Interaction volume radius: 5 \u00c5
Interaction volume height: 30 \u00c5
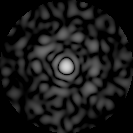
Disorder parameter: 0.8161